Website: macys
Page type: delivery-shipping
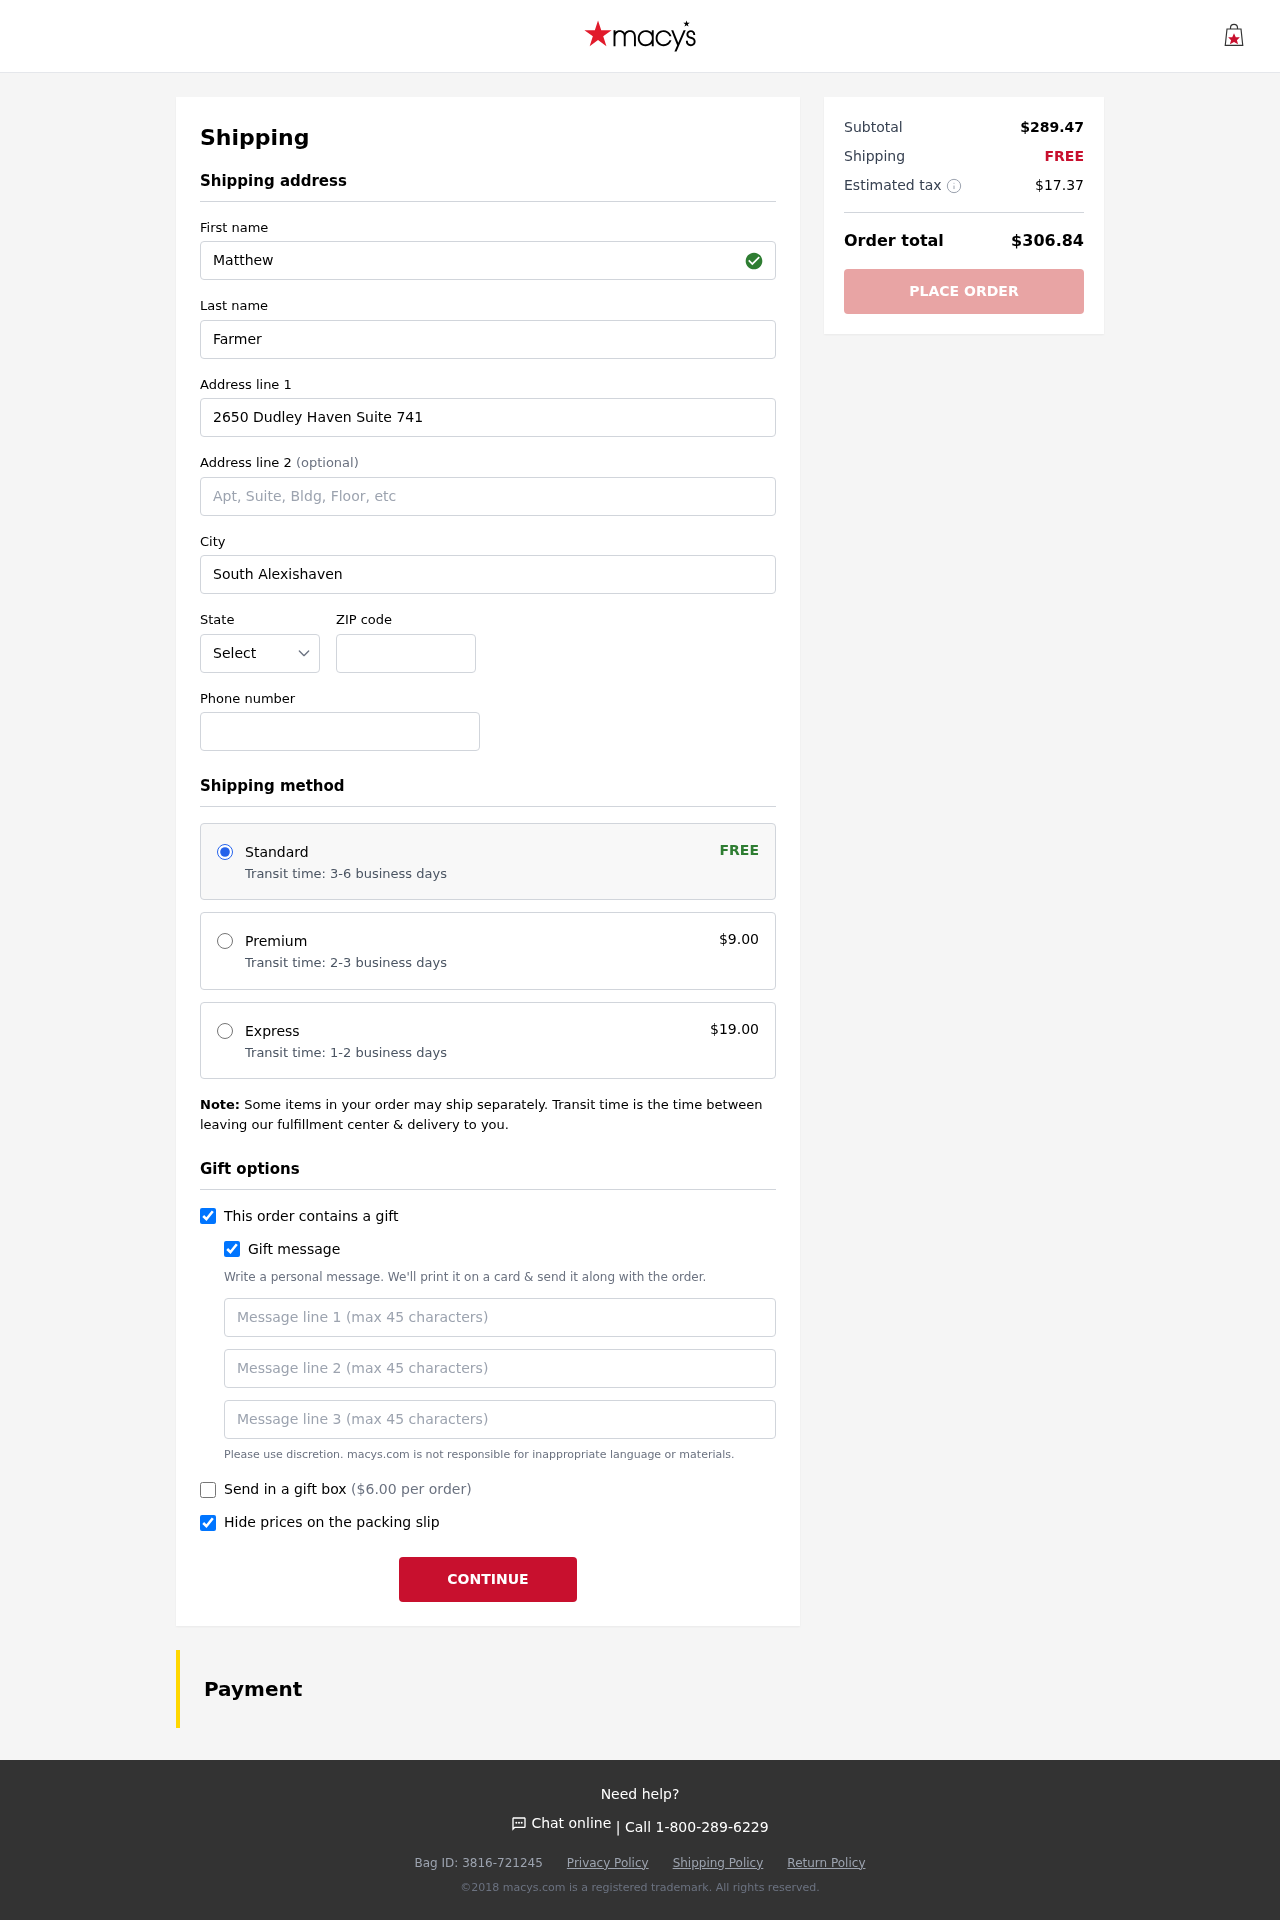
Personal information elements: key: PII_STATE_ABBR
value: MN
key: PII_FIRSTNAME
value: Matthew
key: PII_LASTNAME
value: Farmer
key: PII_STREET
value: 2650 Dudley Haven Suite 741
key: PII_CITY
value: South Alexishaven
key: PII_POSTCODE
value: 92398
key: PII_PHONE
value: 7622930961
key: PII_GIFT_MESSAGE
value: Hey Colleen, I stumbled upon these Chelsea boots and instantly thought of you—I know how much you love that sleek look! I hope they add a little extra flair to your outfits. Enjoy!  Matthew
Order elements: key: ORDER_SHIPPING_STANDARD
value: Transit time: 3-6 business days
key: ORDER_SHIPPING_COST
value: FREE
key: ORDER_SHIPPING_PREMIUM
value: Transit time: 2-3 business days
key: ORDER_SHIPPING_PREMIUM_PRICE
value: $9.00
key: ORDER_SHIPPING_EXPRESS
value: Transit time: 1-2 business days
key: ORDER_SHIPPING_EXPRESS_PRICE
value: $19.00
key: ORDER_GIFT_BOX_PRICE
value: ($6.00 per order)
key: ORDER_SUBTOTAL
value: $289.47
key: ORDER_SHIPPING_COST2
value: FREE
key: ORDER_TAX
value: $17.37
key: ORDER_TOTAL
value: $306.84